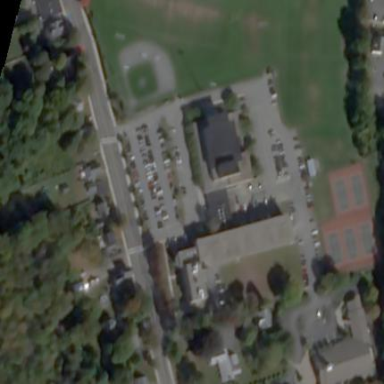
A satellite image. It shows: School.